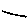
Label: line